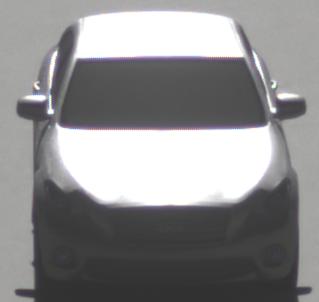
Make: Infiniti
Model: M 37
Detailed model: M (Y51)
Model produced from: 2010/10
Model produced until: 2013/11
Doors: 4
Color: white
Road condition: dry road
Daytime: midday
Contrast: high contrast